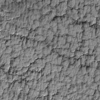
Label: not_dusty